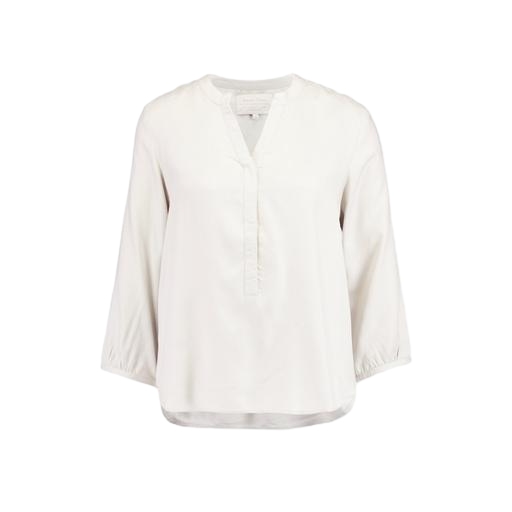
white graham spencer blouse, white three-quarter-sleeve top only macy, light shirt, white background